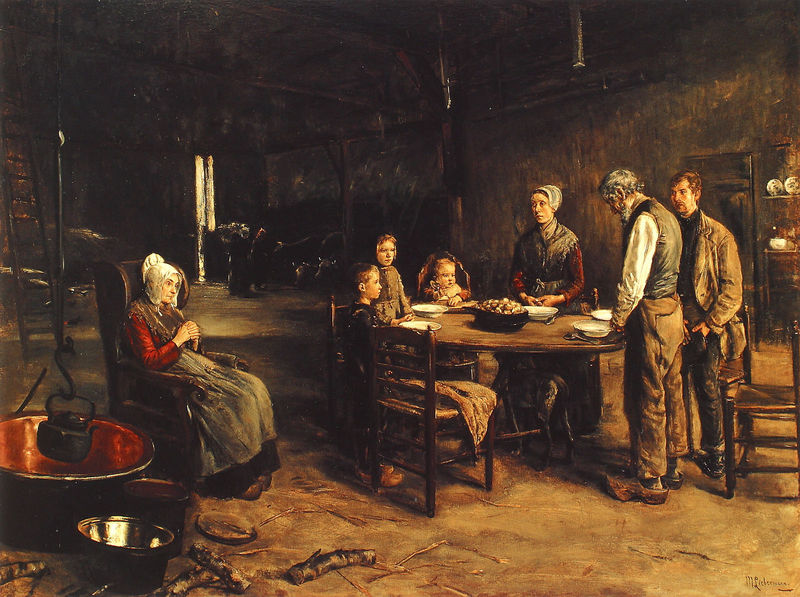
Titel: Das Tischgebet
Künstler: Max Liebermann
Institution: Privatbesitz
Schlagwörter: dunkel, feuer, gemälde, gruppe, mann, menschen, braun, frau, holz, kleid, licht, männer, schwarz, stuhl, stühle, tisch, zimmer, rot, tuch, haube, malerei, alt, arm, schale, schüssel, teller, hände, signatur, öl, ast, boden, realismus, sessel, sitzend, stehend, decke, familie, kind, mutter, vater, bauern, genre, kinder, kanne, stilleben, telle, topf, äpfel, leiter, essen, löffel, gefaltet, ohrensessel, ernst, spiegeln, interior, stube, bauer, töpfe, scheune, kupfer, häubchen, gebet, mahl, mahlzeit, andächtig, tischgebet, kartoffeln, feuerholz, alte frau, oma, armut, betend, sohn, nüsse, bruder, kessel, großmutter, holzschuhe, lehmboden, tenne, blank, kochstelle, kindr, frau haube, famili, kochkessel, kinder sitzend